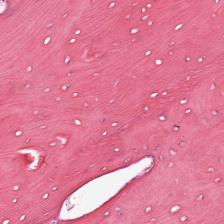
Label: Non-Tumor